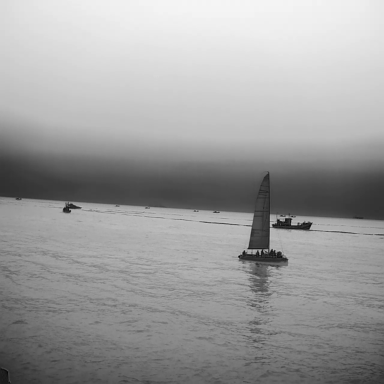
There are nine bulk_carriers in the infrared image.